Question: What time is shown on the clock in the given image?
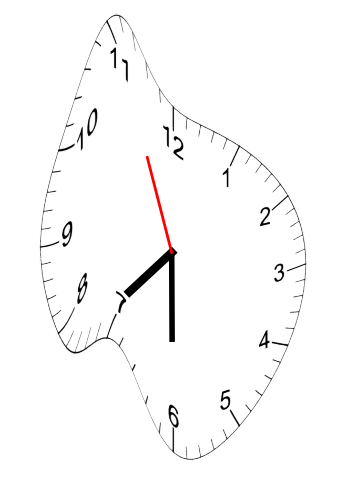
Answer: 07:29:56